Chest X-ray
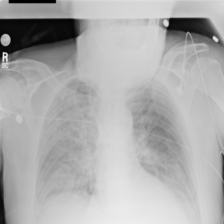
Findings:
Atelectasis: negative
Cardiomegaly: negative
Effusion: negative
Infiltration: positive
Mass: negative
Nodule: negative
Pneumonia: negative
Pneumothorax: negative
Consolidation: negative
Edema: negative
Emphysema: negative
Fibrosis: negative
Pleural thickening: negative
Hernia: negative